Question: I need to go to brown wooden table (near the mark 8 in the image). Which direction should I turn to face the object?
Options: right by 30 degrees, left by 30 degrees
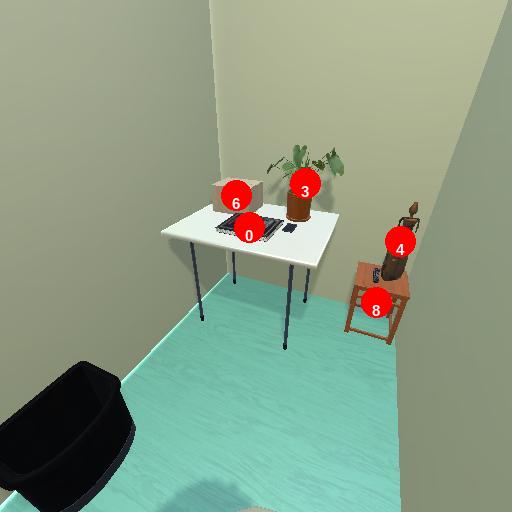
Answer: right by 30 degrees